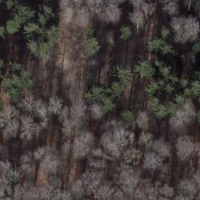
EUNIS habitat code: 44
Species observed at this site:
Pararge aegeria
Fringilla coelebs